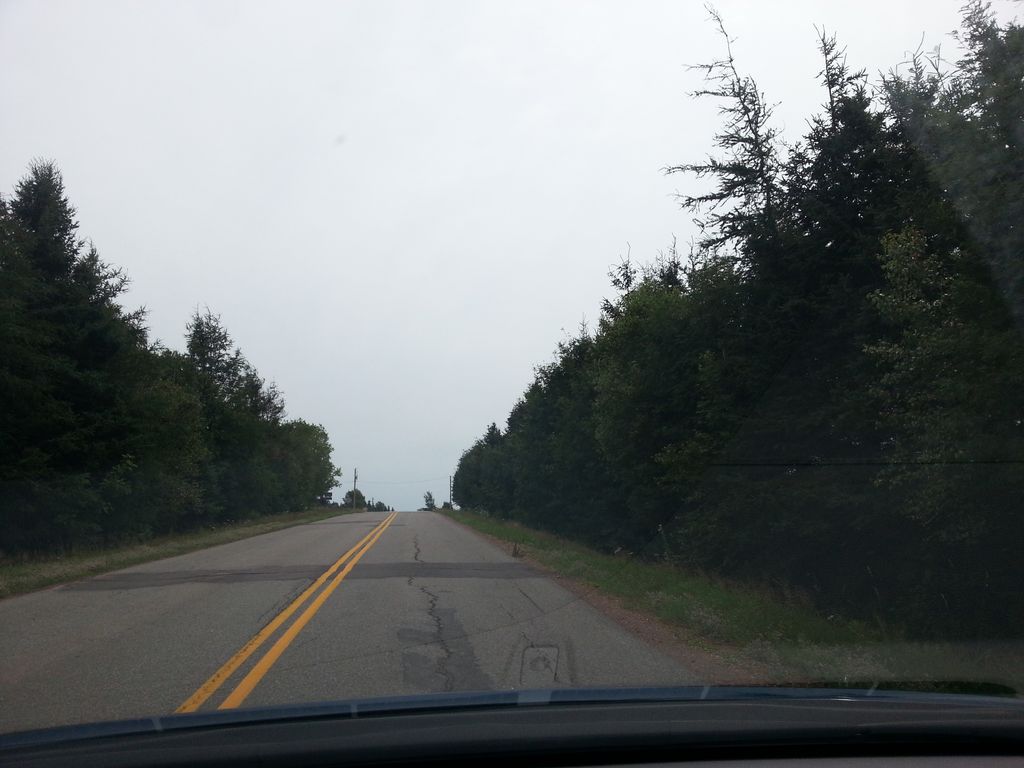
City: charlottetown